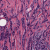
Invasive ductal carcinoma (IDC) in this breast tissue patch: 1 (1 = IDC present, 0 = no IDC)